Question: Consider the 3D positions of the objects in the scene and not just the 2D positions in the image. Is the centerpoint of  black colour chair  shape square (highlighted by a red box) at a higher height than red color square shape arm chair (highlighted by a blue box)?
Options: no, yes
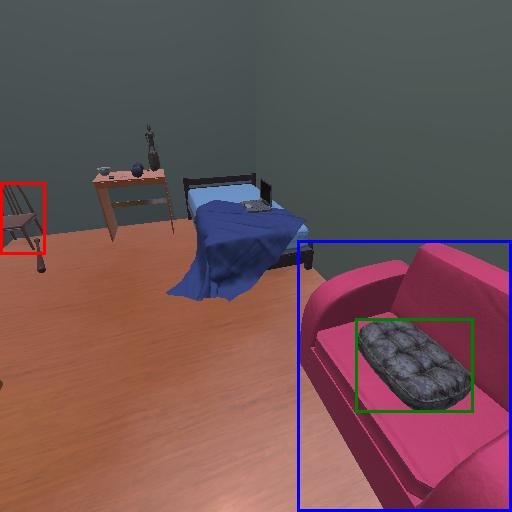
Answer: no